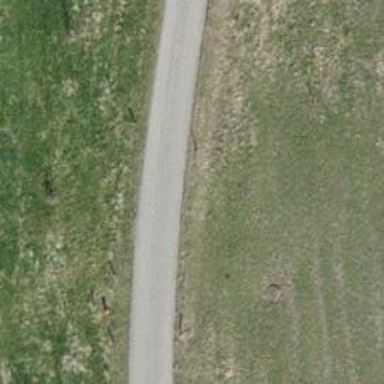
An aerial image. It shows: Well-maintained track road of grade 1.